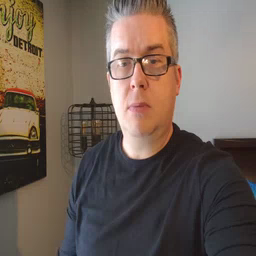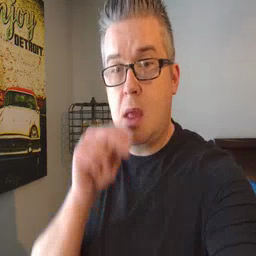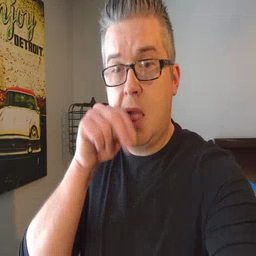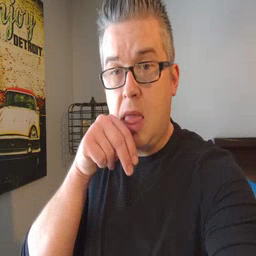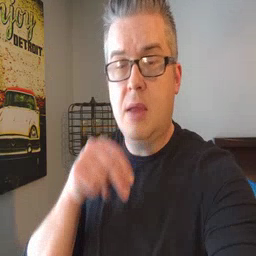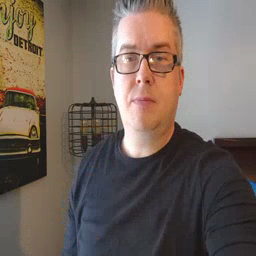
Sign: tongue